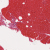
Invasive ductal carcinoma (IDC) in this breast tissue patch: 0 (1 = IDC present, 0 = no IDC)